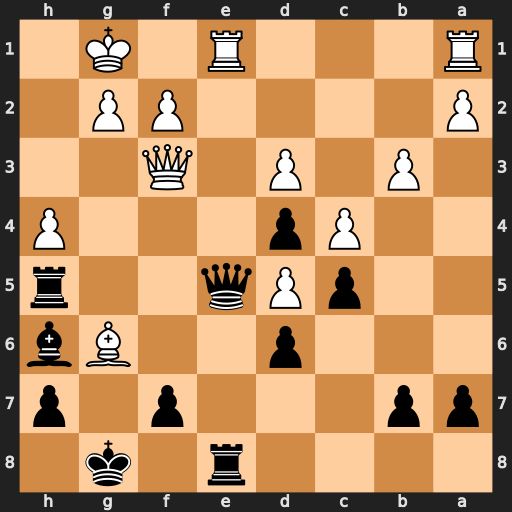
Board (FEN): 4r1k1/pp3p1p/3p2Bb/2pPq2r/2Pp3P/1P1P1Q2/P4PP1/R3R1K1
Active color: b
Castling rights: -
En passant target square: -
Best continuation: Qxe1+ Rxe1 Rxe1+